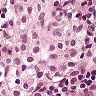
Metastatic tissue present: no